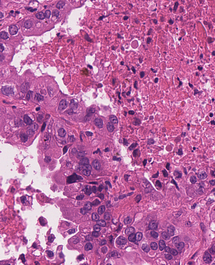
Tumor epithelial tissue: yes
Tumor-associated stroma tissue: yes
Normal tissue: no